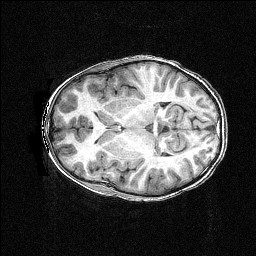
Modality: T1w
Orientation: axial
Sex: male
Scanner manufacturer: siemens
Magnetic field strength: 3 T
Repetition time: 2.3 s
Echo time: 0.00336 s